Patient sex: M
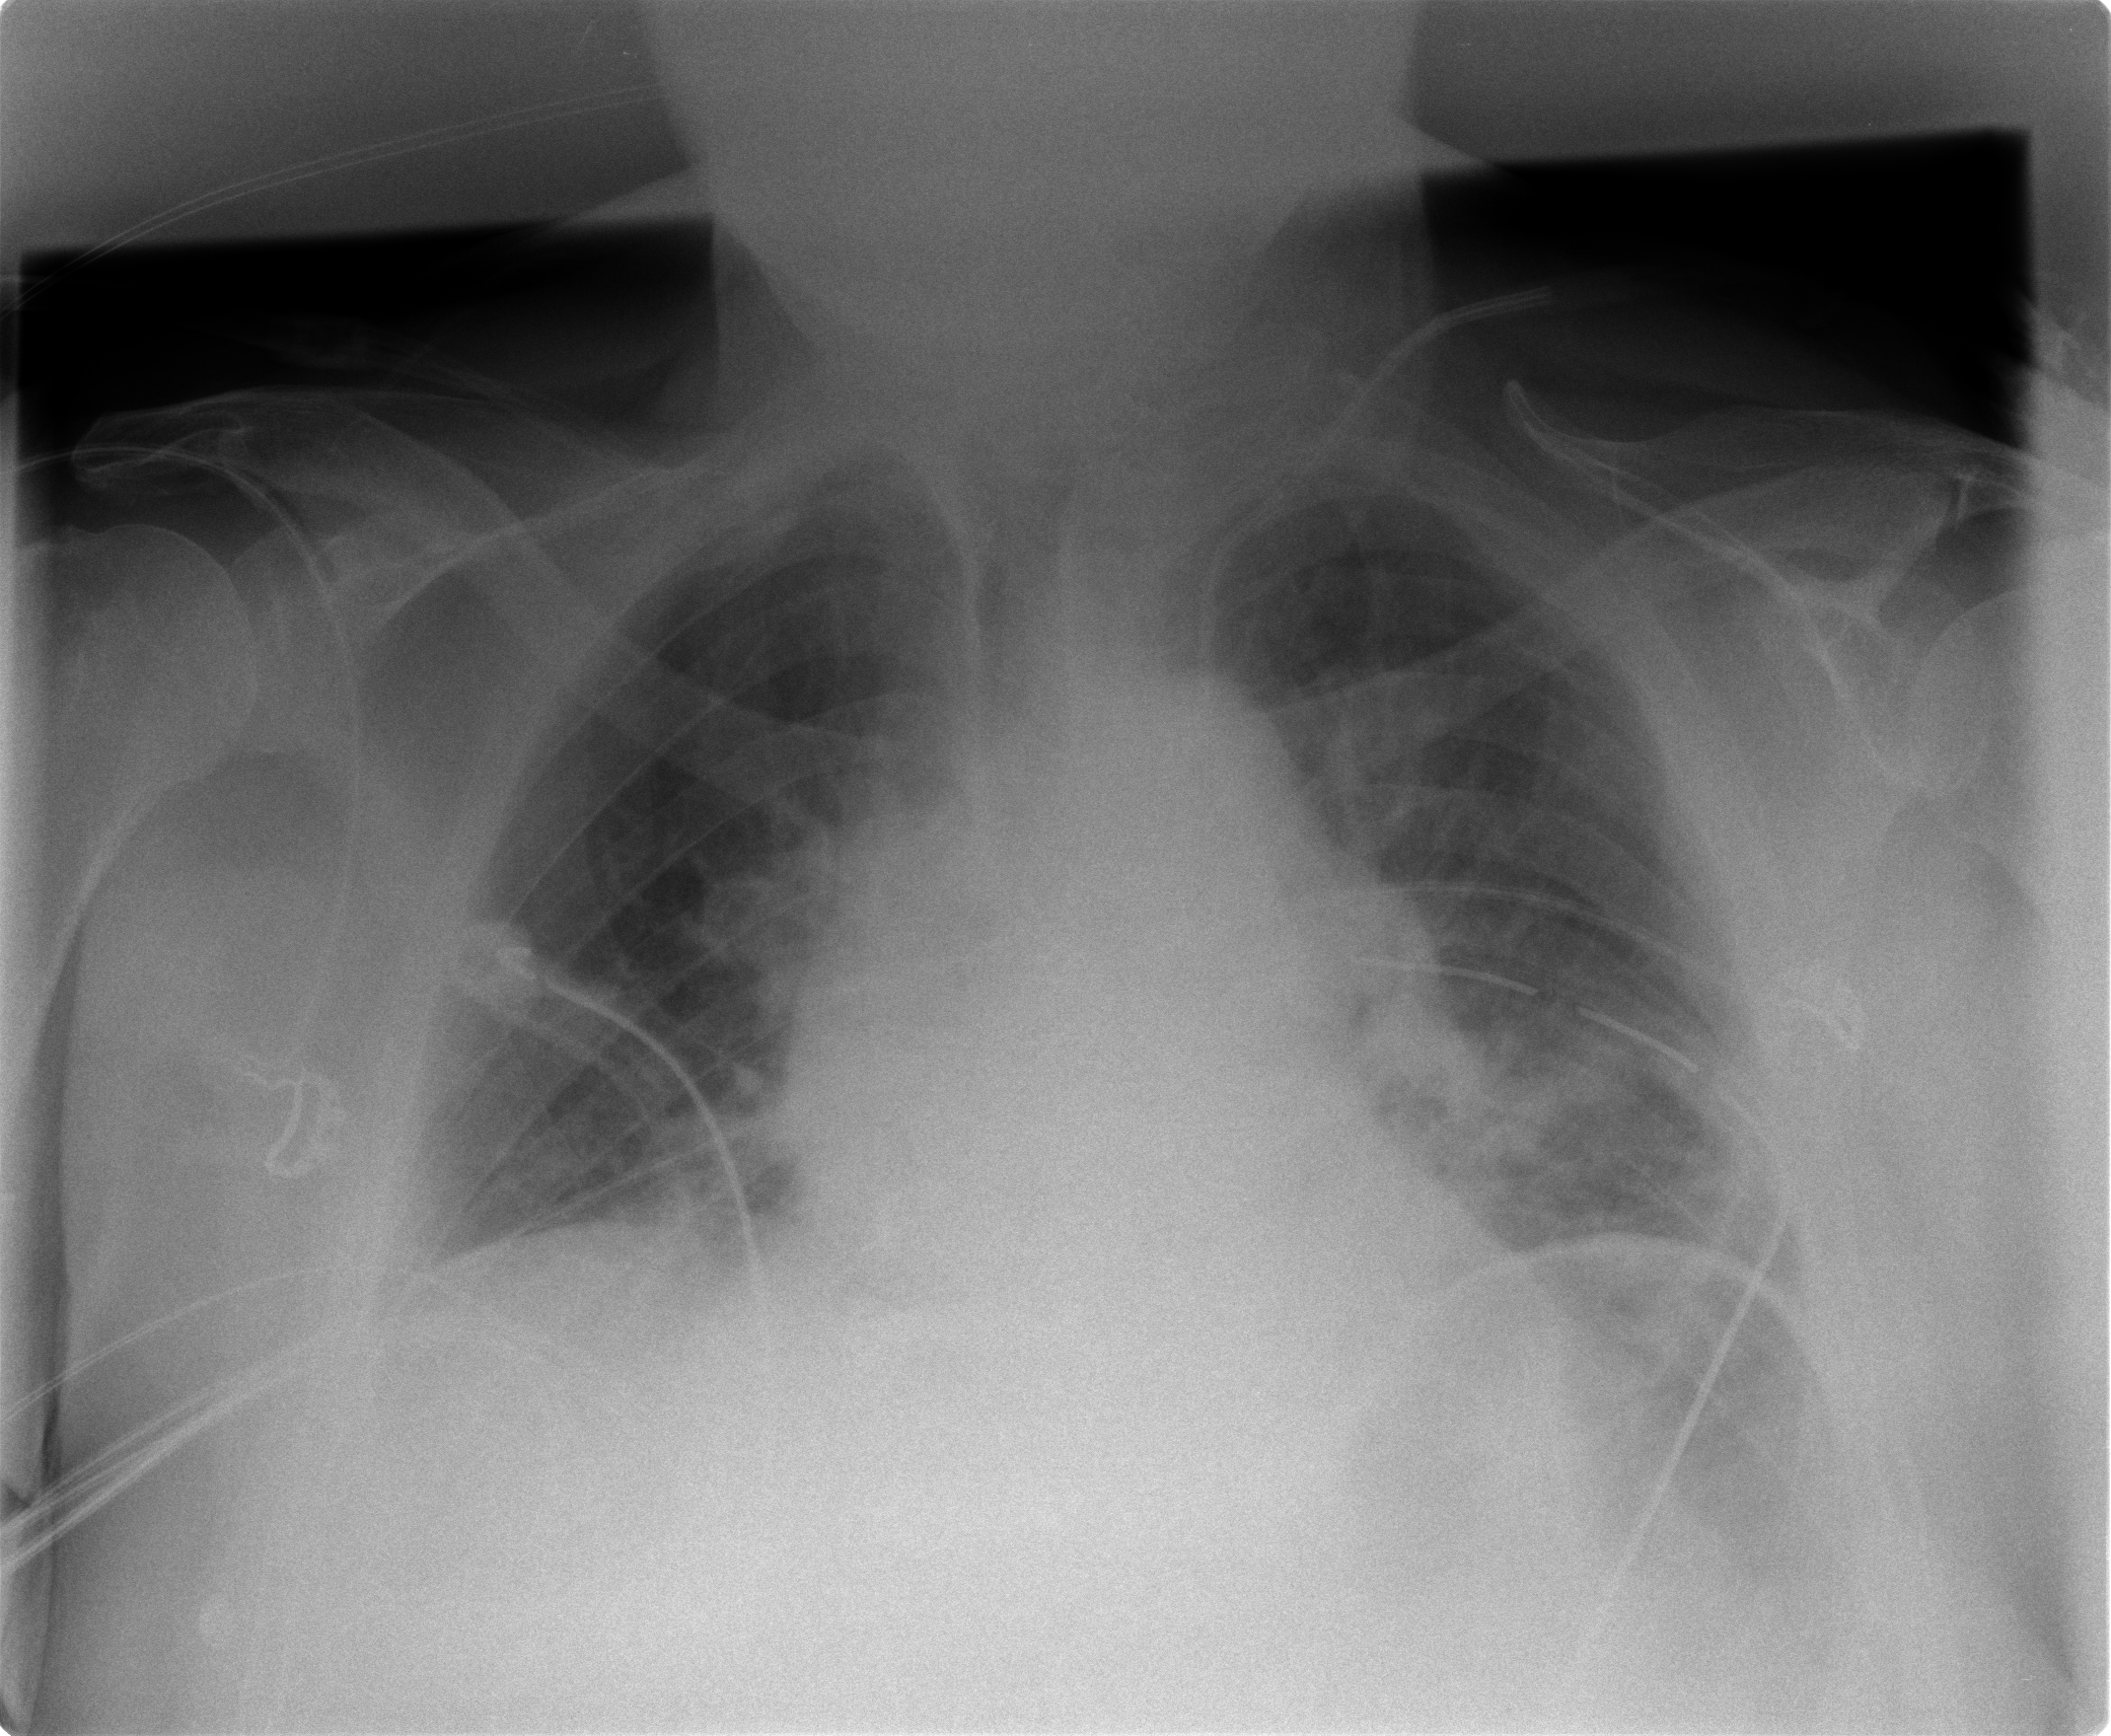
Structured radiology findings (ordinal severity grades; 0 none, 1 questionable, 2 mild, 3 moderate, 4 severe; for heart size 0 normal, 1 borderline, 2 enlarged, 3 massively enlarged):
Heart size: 2
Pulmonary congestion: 2
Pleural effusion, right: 0
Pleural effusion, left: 0
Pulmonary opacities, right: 1
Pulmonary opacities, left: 1
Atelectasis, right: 0
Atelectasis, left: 1